Aerial crown-view tile of a tropical tree (Barro Colorado Island, Panama), acquired 20250616:
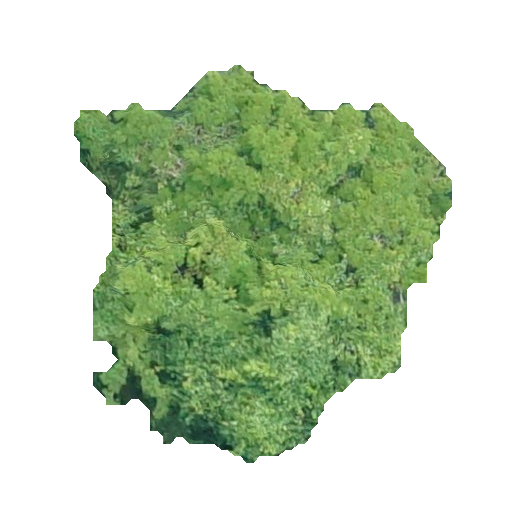
Species: Enterolobium cyclocarpum
GBIF accepted scientific name: Enterolobium cyclocarpum
Crown area: 149.538 m²